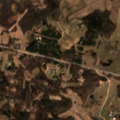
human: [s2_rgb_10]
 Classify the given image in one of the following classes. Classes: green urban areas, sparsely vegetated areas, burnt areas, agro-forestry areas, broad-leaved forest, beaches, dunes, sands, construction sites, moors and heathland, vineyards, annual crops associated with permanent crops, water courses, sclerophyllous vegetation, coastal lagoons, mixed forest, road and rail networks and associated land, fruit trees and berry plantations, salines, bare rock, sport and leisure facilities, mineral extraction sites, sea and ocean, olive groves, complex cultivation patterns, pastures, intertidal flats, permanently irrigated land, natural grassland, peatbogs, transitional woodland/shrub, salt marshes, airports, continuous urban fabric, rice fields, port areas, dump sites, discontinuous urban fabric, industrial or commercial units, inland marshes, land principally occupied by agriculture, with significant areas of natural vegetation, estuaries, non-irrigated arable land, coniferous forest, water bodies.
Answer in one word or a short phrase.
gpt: non-irrigated arable land, pastures, complex cultivation patterns, land principally occupied by agriculture, with significant areas of natural vegetation, broad-leaved forest